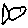
Label: fish